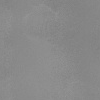
Atmospheric dust classification: dusty